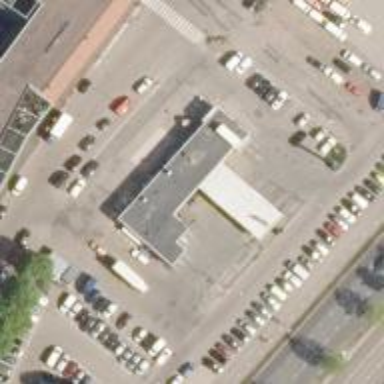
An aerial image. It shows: Commercial area.